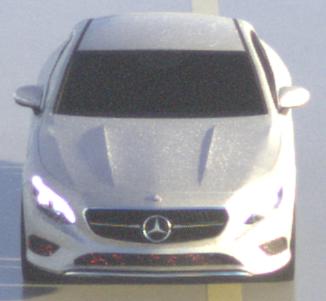
Make: Mercedes-Benz
Model: S 400 Coupé
Detailed model: S-Class (217) Coupé
Model produced from: 2015/10
Model produced until: 2017/09
Doors: 2
Color: white
Road condition: wet road
Daytime: sunrise or sunset
Contrast: high contrast